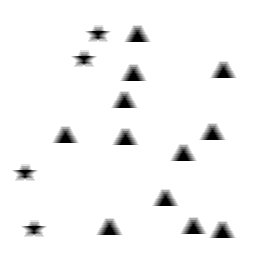
Squares: 0
Triangles: 12
Stars: 4
Total shapes: 16